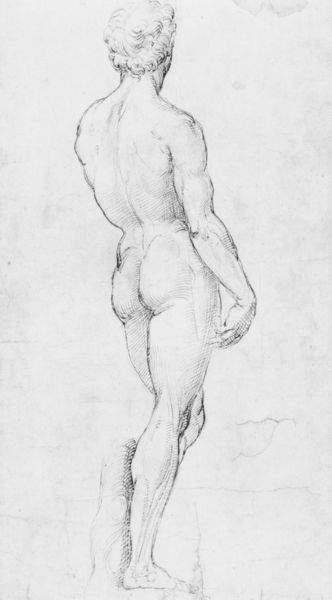
Titel: Studie nach dem Modell für Michelangelos David
Künstler: Raffael
Institution: London,  British Museum
Schlagwörter: akt, fuß, hand, kopf, mann, nackt, weiß, frau, haar, rücken, schwarz, skizze, zeichnung, arm, stehen, stamm, haare, locken, beine, bein, gesäß, rückenansicht, studie, graphik, silhouette, nacken, muskeln, kontrapost, knie, oberschenkel, muskulös, rückenfigur, schwarzweiß, bleistift, rückansicht, mittelalter, standbein, david, michelangelo, trongo, tronko